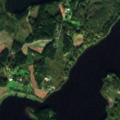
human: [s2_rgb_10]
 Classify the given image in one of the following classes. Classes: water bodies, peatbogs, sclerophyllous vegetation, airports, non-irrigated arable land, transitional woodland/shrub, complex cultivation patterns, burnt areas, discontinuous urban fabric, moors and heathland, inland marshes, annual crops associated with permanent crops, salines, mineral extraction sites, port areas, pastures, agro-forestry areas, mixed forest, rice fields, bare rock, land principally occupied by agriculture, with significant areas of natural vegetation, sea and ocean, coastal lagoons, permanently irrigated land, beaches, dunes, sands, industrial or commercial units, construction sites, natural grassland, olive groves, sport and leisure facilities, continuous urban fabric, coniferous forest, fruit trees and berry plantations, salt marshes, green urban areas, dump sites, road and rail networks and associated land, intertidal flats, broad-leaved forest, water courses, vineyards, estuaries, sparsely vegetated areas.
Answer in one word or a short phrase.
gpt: coniferous forest, mixed forest, water bodies